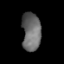
Tissue: lung
Cell type: Endothelial cells
Senescence score: 0.5656
Nuclear area (px): 701
Mean DAPI intensity: 106.225